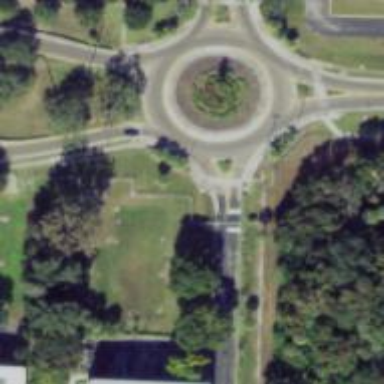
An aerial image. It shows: Tertiary road leading to roundabout junction.